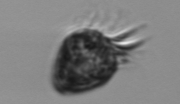
Label: Ciliophora